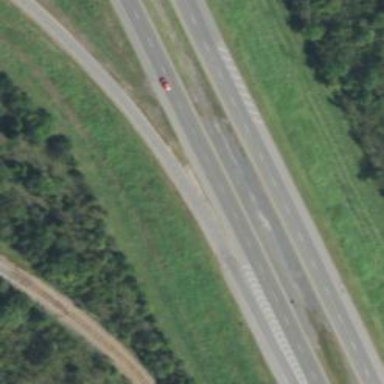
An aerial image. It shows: Trunk link highway.